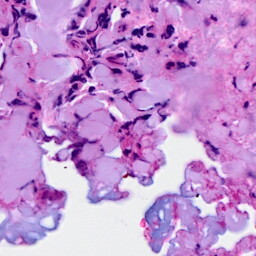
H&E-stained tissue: Breast